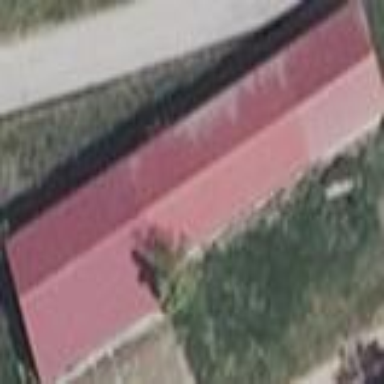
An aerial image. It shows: Shed building.